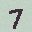
Label: 7